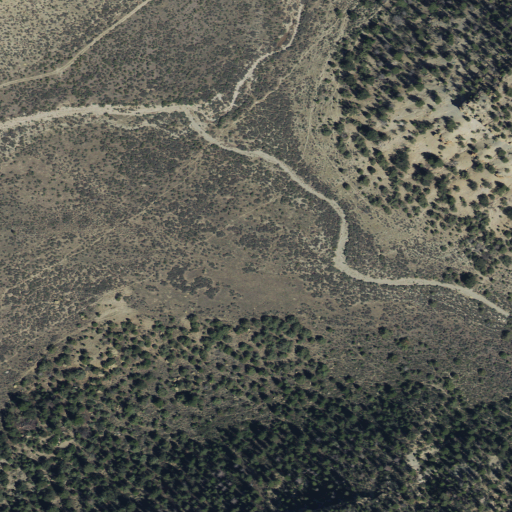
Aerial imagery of valley in Utah named Moonshine Canyon containing shrub and evergreen forest